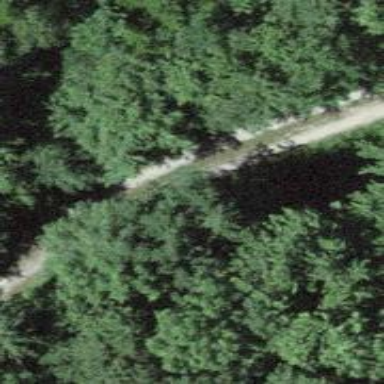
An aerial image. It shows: Gravel track with grade 3 tracktype.